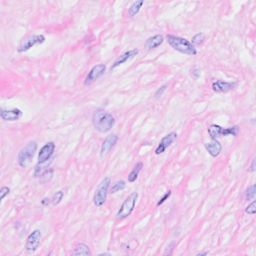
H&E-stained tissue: Breast